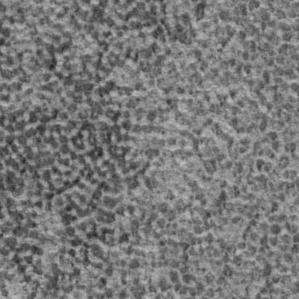
Label: frost